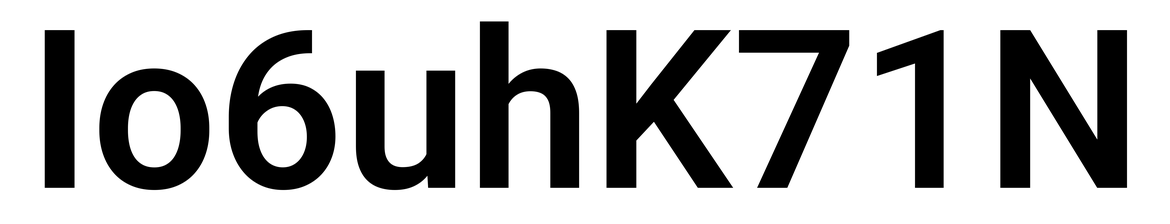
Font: Roboto_SemiBold